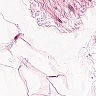
Metastatic tissue present: no